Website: walmart
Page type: billing-address
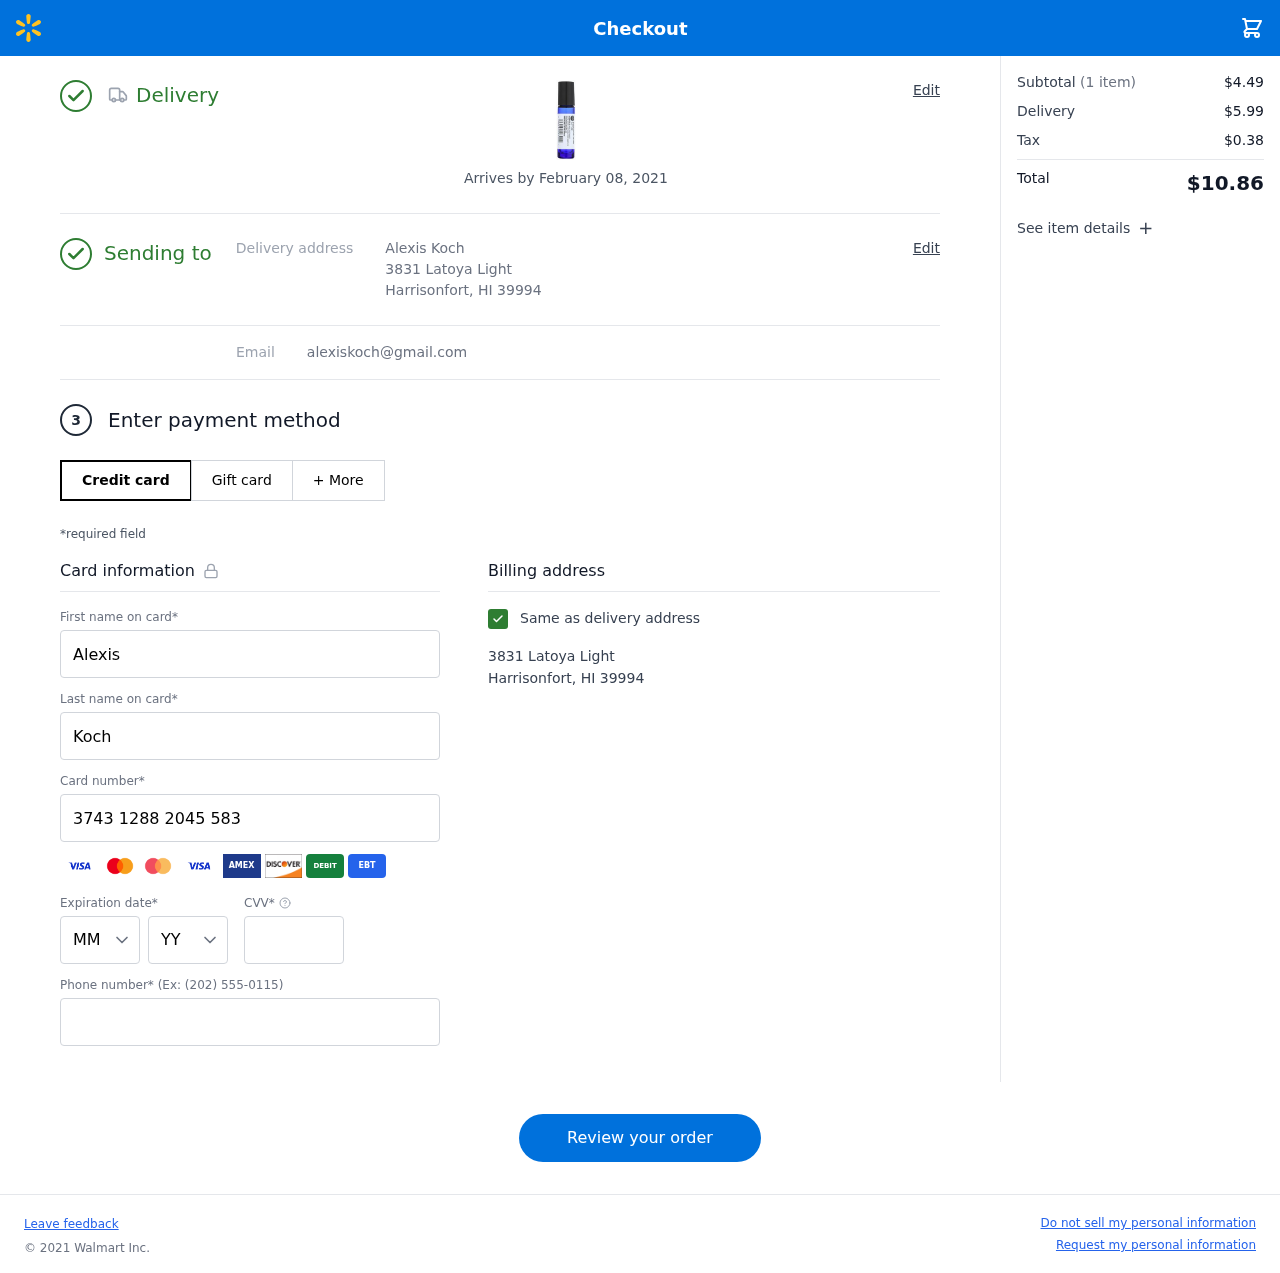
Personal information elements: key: PII_CARD_CVV
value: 5915
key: PII_CARD_EXPIRY_MONTH
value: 04
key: PII_CARD_EXPIRY_YEAR
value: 27
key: PII_CARD_NUMBER
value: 3743 1288 2045 583
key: PII_EMAIL
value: alexiskoch@gmail.com
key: PII_FIRSTNAME
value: Alexis
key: PII_FULLNAME
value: Alexis Koch
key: PII_LASTNAME
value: Koch
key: PII_PHONE
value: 8774829414
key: PII_STREET
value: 3831 Latoya Light
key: PII_CITY_STATE_ZIP
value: Harrisonfort, HI 39994
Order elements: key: ORDER_DELIVERY_DATE
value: Arrives by February 08, 2021
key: ORDER_NUM_ITEMS
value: (1 item)
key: ORDER_SUBTOTAL
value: $4.49
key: ORDER_SHIPPING_COST
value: $5.99
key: ORDER_TAX
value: $0.38
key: ORDER_TOTAL
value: $10.86